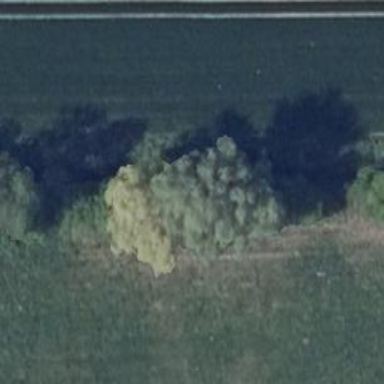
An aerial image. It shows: Agricultural area with deciduous trees.